Question: I'm current working wits 'AS3' and 'Flex 4.6' to create an android application.
i'm using the front camera and attach it to a local 'Video' object that i add as an child to an 'VideoDisplay' object.
When i debug on my computer everything is working perfectly, but when i build the project and run it on my Android device my local video display becomes an gray grid.
As example i took an picture of the device.
I wrote this method based on a post here on Stackoverflow to initialize the front and back camera.
'''
private function InitCamera():void {
var CamCount:int = ( Camera.isSupported ) ? Camera.names.length : 0;
for( var i:int = 0; i < CamCount; i++ ) {
var cam:Camera = Camera.getCamera( String( i ) );
if( cam ) {
if( cam.position == CameraPosition.FRONT ) {
CamFront = cam;
continue;
}
if( cam.position == CameraPosition.BACK ) {
CamBack = cam;
continue;
}
if( cam.position == CameraPosition.UNKNOWN ) {
CamFront = cam;
continue;
}
}
}
}
'''
And i wrote this method to create an 'Video' object, attach the front 'Camera' as the default camera and add the 'Video' as an child to an 'VideoDisplay':
'''
private function SetUpLocalVideo():void {
Debug( "Setting up local video" );
LocalVideo = new Video( this.LVideo.width, this.LVideo.height );
LocalVideo.attachCamera( CamFront );
LVideo.addChild( LocalVideo ); <--- this is the VideoDisplay
}
'''
I've been searching on the internet for an solution, but so far i failed to find any.
Do any one else had this problem before ? can you share you solutions with me ?
I appreciate the help.
Thanks.
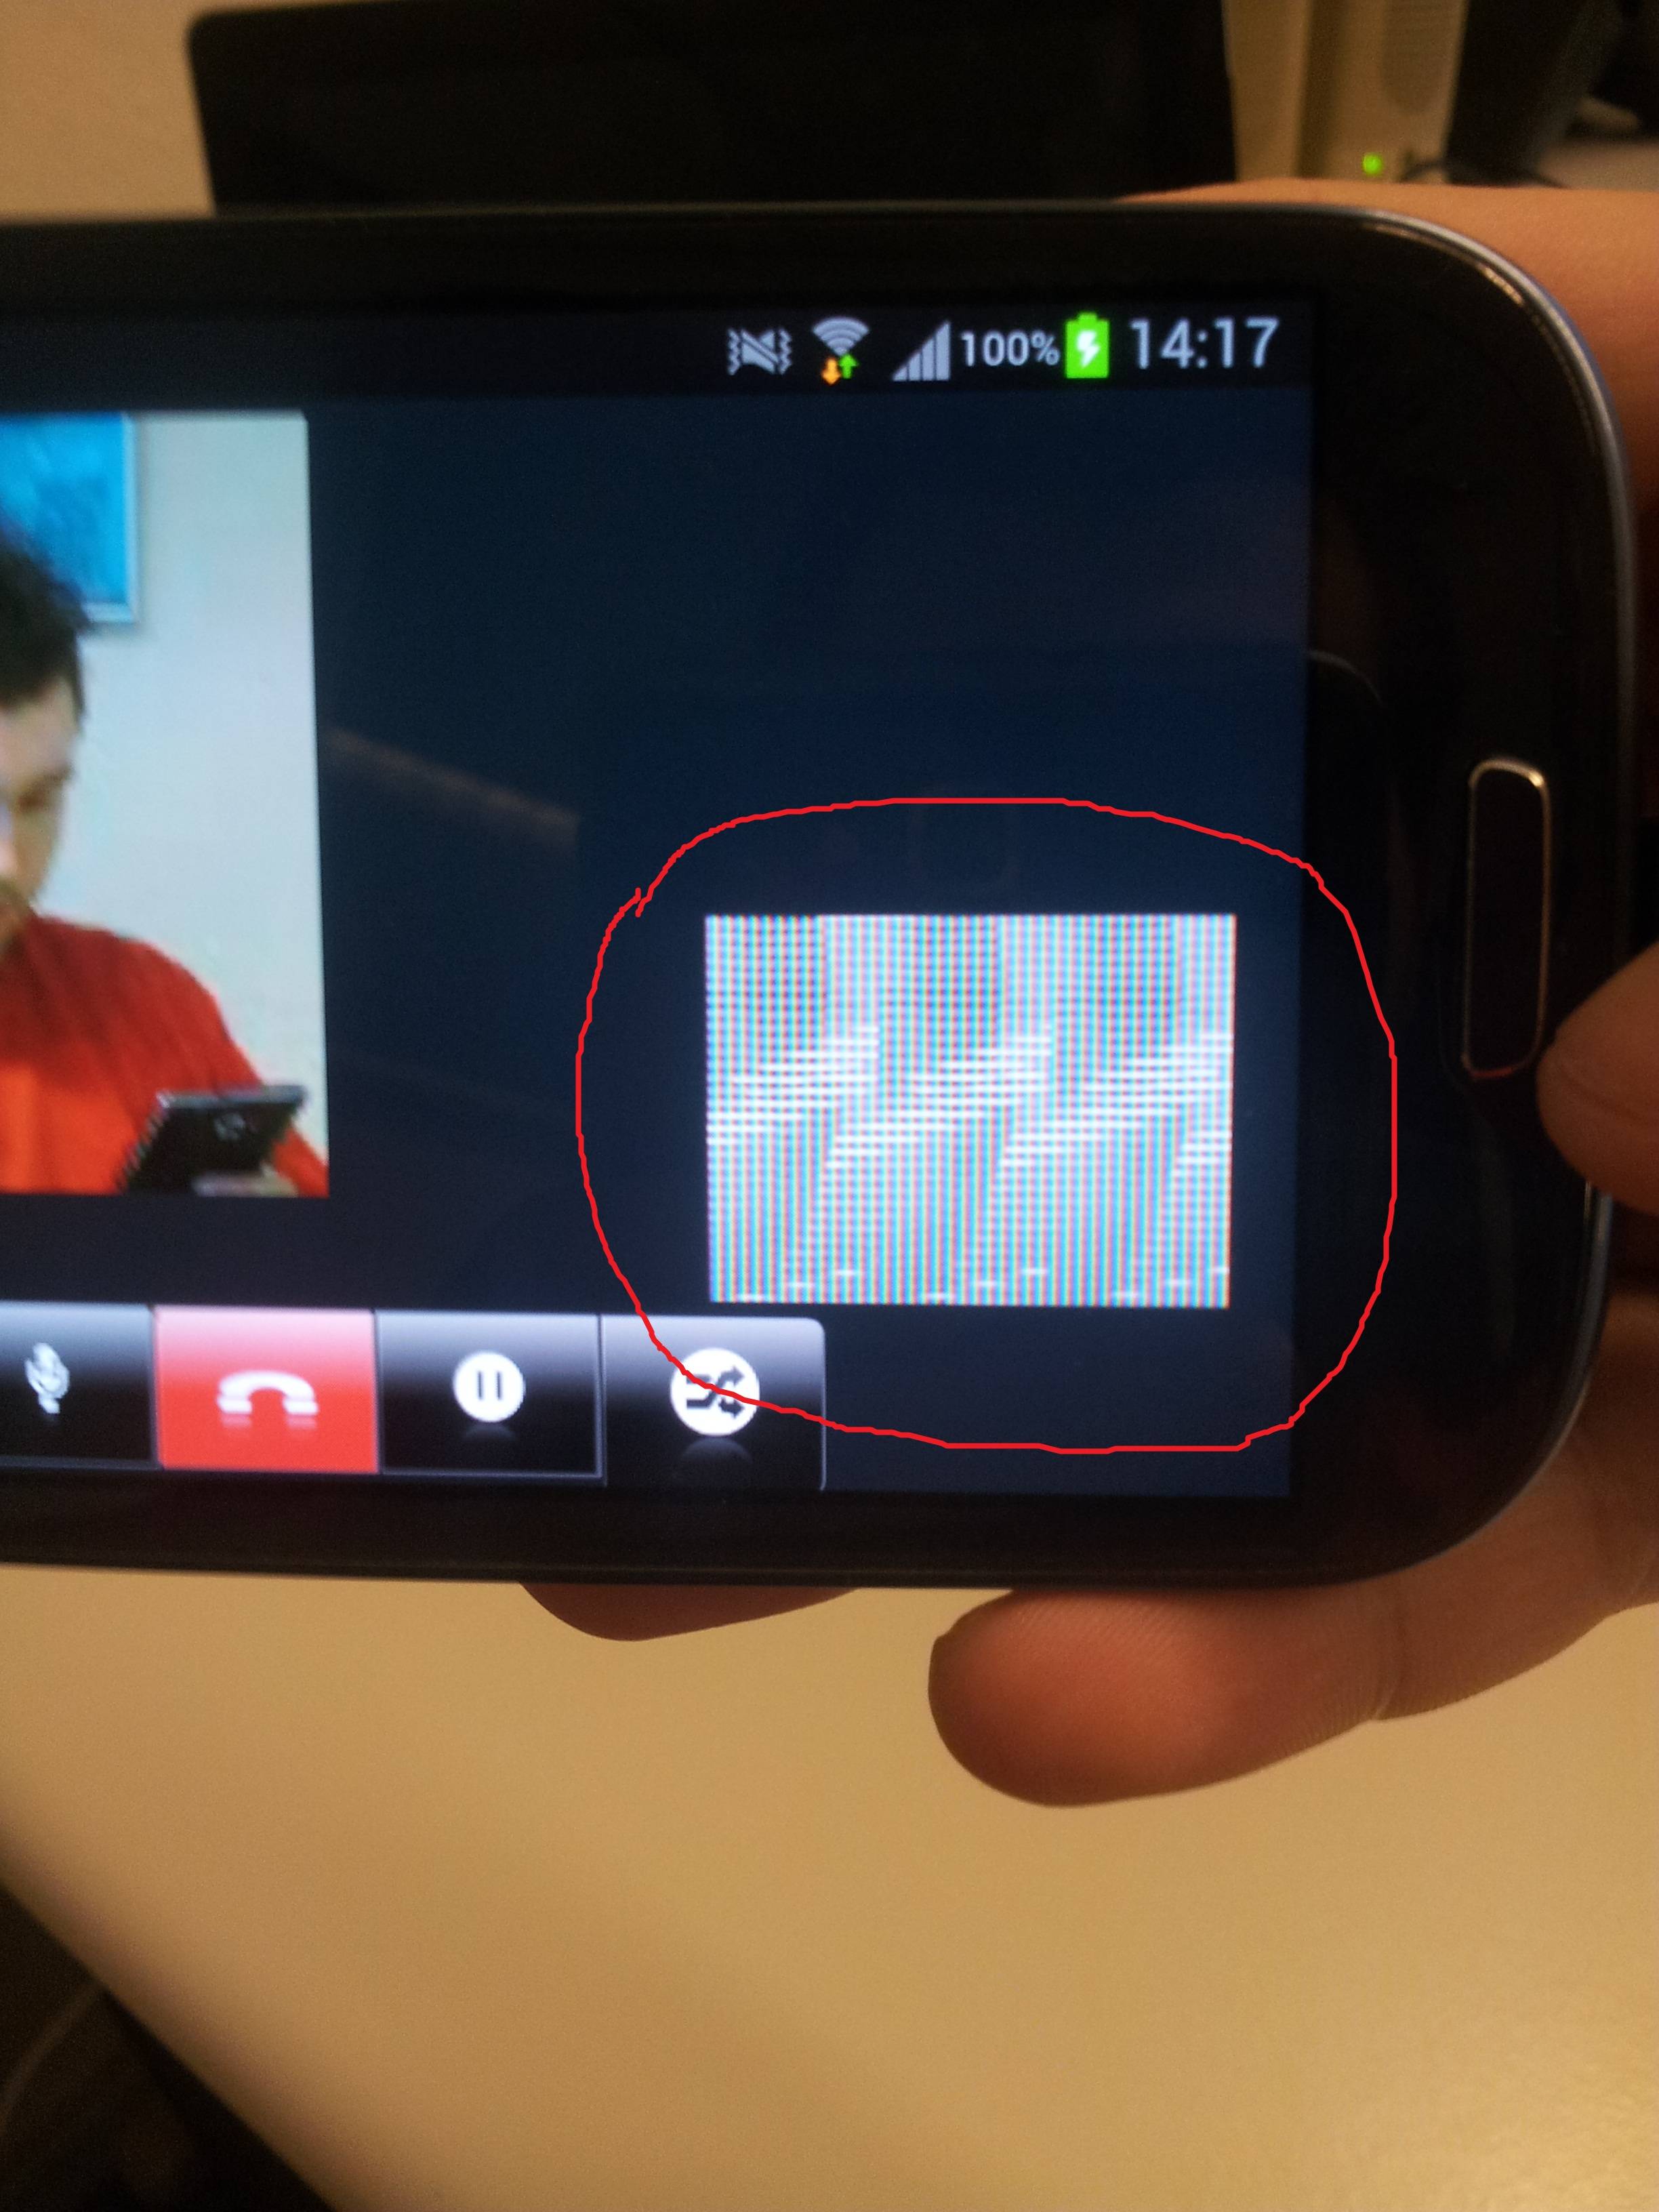
Answer: Set the to on your application.xml
'''
<renderMode>direct</renderMode>
'''
If it still doesn't work, change the of your main flex application.